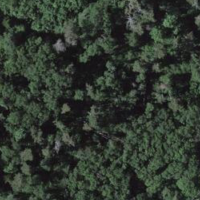
EUNIS habitat code: 44
Species observed at this site:
Melittis melissophyllum